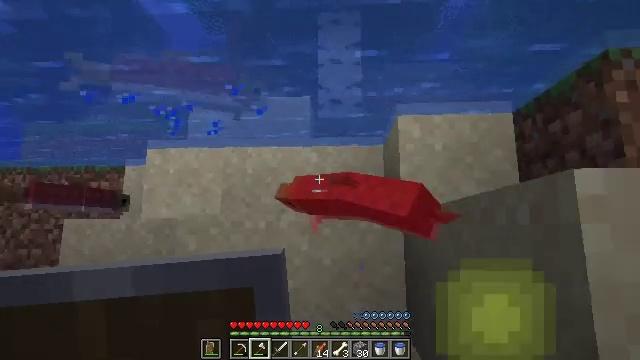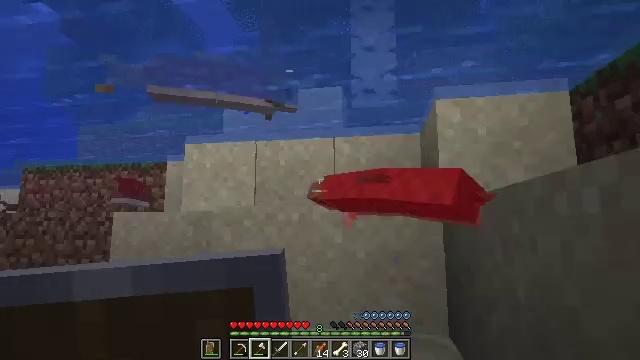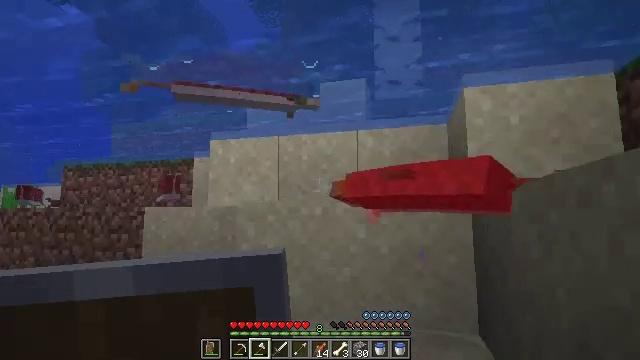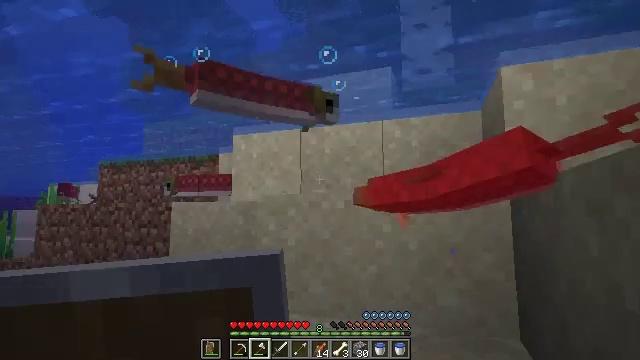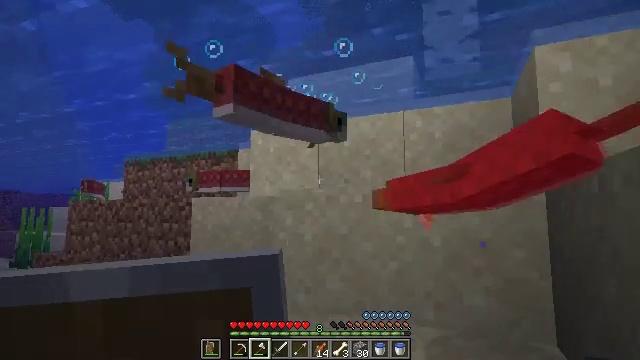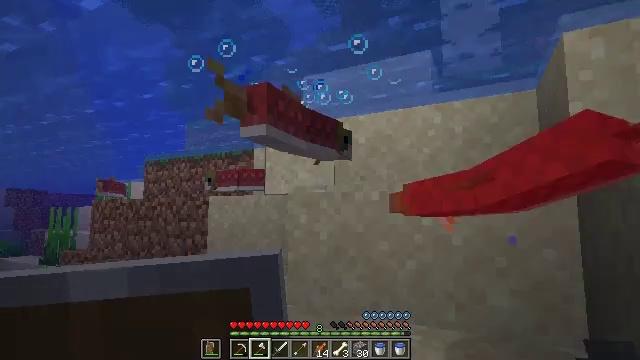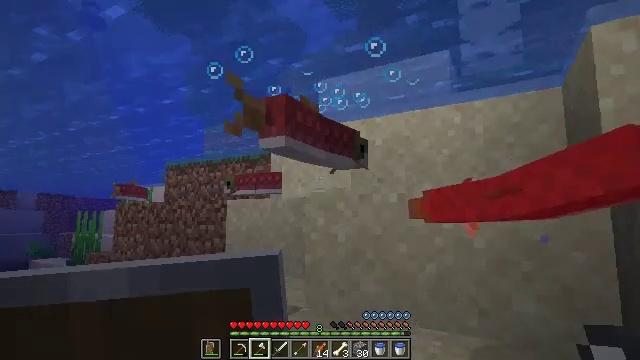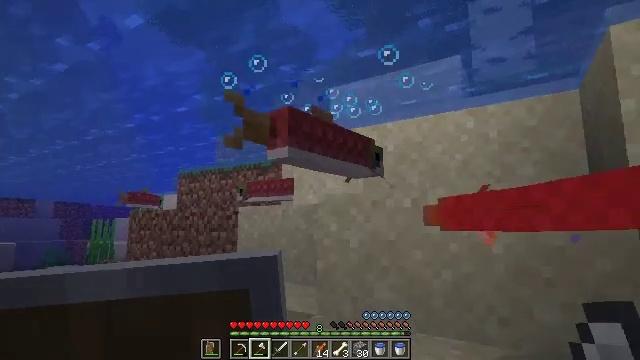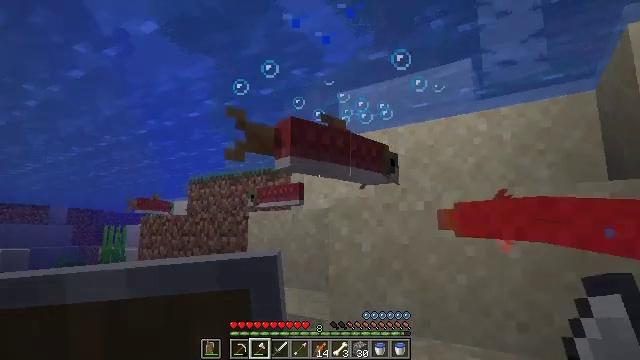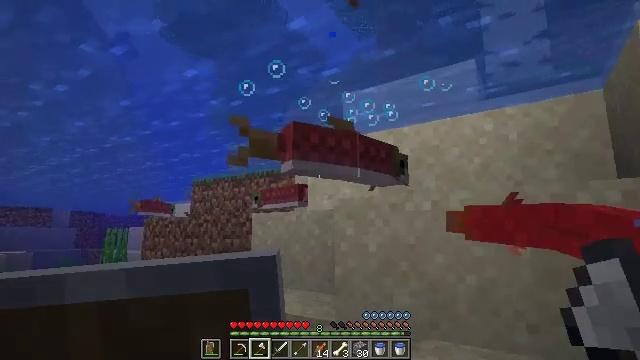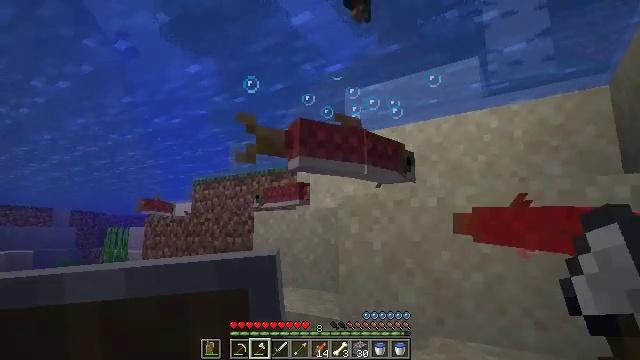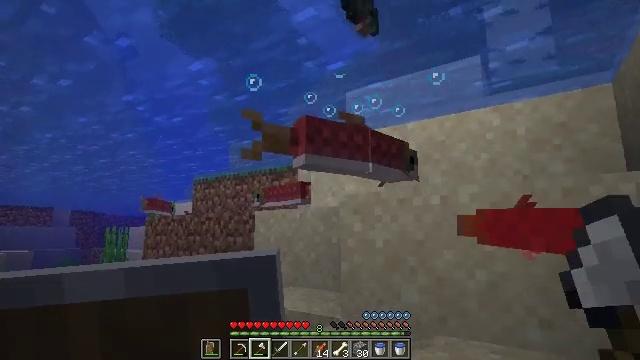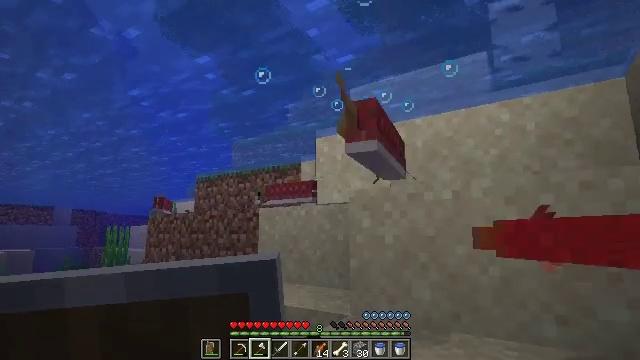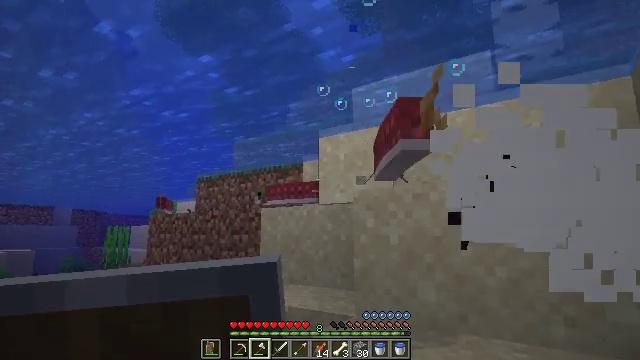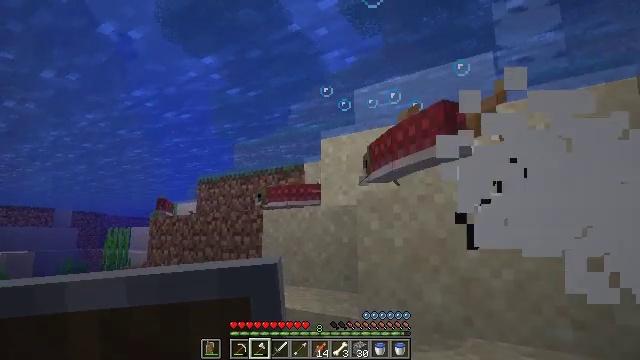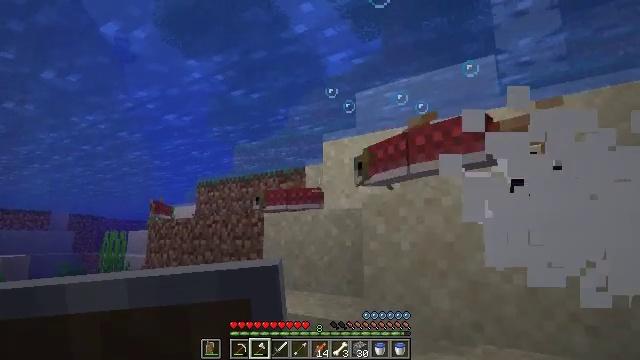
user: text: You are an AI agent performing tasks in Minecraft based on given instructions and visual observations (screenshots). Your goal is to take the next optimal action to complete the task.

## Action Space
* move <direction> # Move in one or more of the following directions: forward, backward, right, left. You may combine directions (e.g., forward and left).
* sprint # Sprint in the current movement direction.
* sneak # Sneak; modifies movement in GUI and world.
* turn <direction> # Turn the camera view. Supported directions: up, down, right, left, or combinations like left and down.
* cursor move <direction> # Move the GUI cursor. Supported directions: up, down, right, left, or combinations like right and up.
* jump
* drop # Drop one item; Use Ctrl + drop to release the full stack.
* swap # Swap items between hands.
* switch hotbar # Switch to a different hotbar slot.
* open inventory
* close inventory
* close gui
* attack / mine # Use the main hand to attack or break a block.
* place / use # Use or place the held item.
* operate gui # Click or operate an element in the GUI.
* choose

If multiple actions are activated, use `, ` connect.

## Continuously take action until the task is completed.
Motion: motion action
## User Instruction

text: Kill the salmon.
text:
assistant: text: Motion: move forward, turn left and down
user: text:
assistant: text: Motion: move forward, turn left
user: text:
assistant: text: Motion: move forward, turn left
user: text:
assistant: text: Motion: move forward, turn left
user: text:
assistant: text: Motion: move forward, turn left
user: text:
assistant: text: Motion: move forward, turn left
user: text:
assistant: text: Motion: move forward, turn left and up
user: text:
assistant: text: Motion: move forward, turn left and up
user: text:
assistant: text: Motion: move forward
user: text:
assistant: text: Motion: move forward
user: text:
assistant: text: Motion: move forward, attack / mine
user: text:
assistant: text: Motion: move forward, attack / mine
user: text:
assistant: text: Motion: move forward, attack / mine
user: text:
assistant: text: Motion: move forward
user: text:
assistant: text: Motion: move forward
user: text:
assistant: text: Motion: move forward, turn right and up
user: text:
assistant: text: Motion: move forward, turn right and up
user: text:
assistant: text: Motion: move forward, turn right
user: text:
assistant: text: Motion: move forward, turn right
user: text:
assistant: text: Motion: move forward
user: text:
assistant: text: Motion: move forward
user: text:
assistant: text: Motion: move forward
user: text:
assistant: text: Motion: move forward, turn down
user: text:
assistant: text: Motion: move forward, turn down
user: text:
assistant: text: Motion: move forward, turn left
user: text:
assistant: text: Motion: move forward, turn left and down
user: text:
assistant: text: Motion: move forward, turn left and down
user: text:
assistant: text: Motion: move forward, turn left and down
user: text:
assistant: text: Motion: move forward, turn left
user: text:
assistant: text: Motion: move forward, turn left